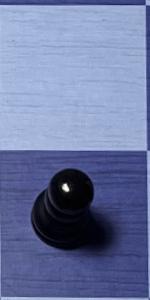
Label: Pawn_Black